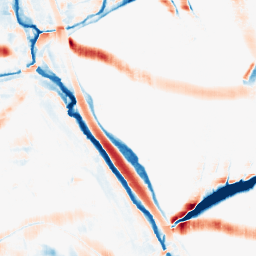
Category: morphological
Decomposition family: morphological_square
Decomposition parameters: operation: average
size: 20
Upsampling method: cubic_mitchell
Upsampling parameters: scale: 2
Upsampling scale: 2